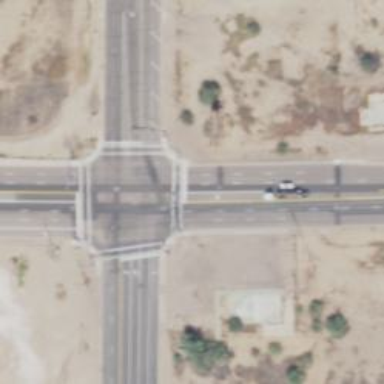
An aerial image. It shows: Solid stop line on the road marking.